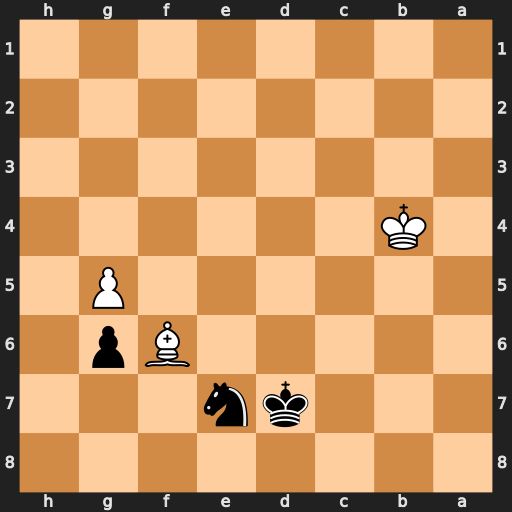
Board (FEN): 8/3kn3/5Bp1/6P1/1K6/8/8/8
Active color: b
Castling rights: -
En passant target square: -
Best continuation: Nd5+ Kc4 Nxf6 gxf6 Ke6 f7 Kxf7